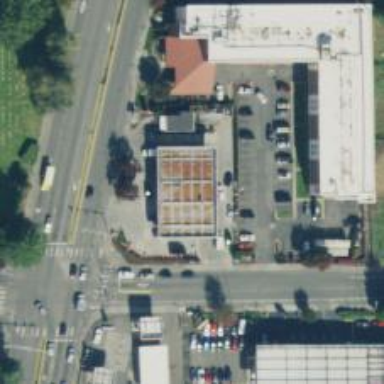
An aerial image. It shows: Convenience shop.